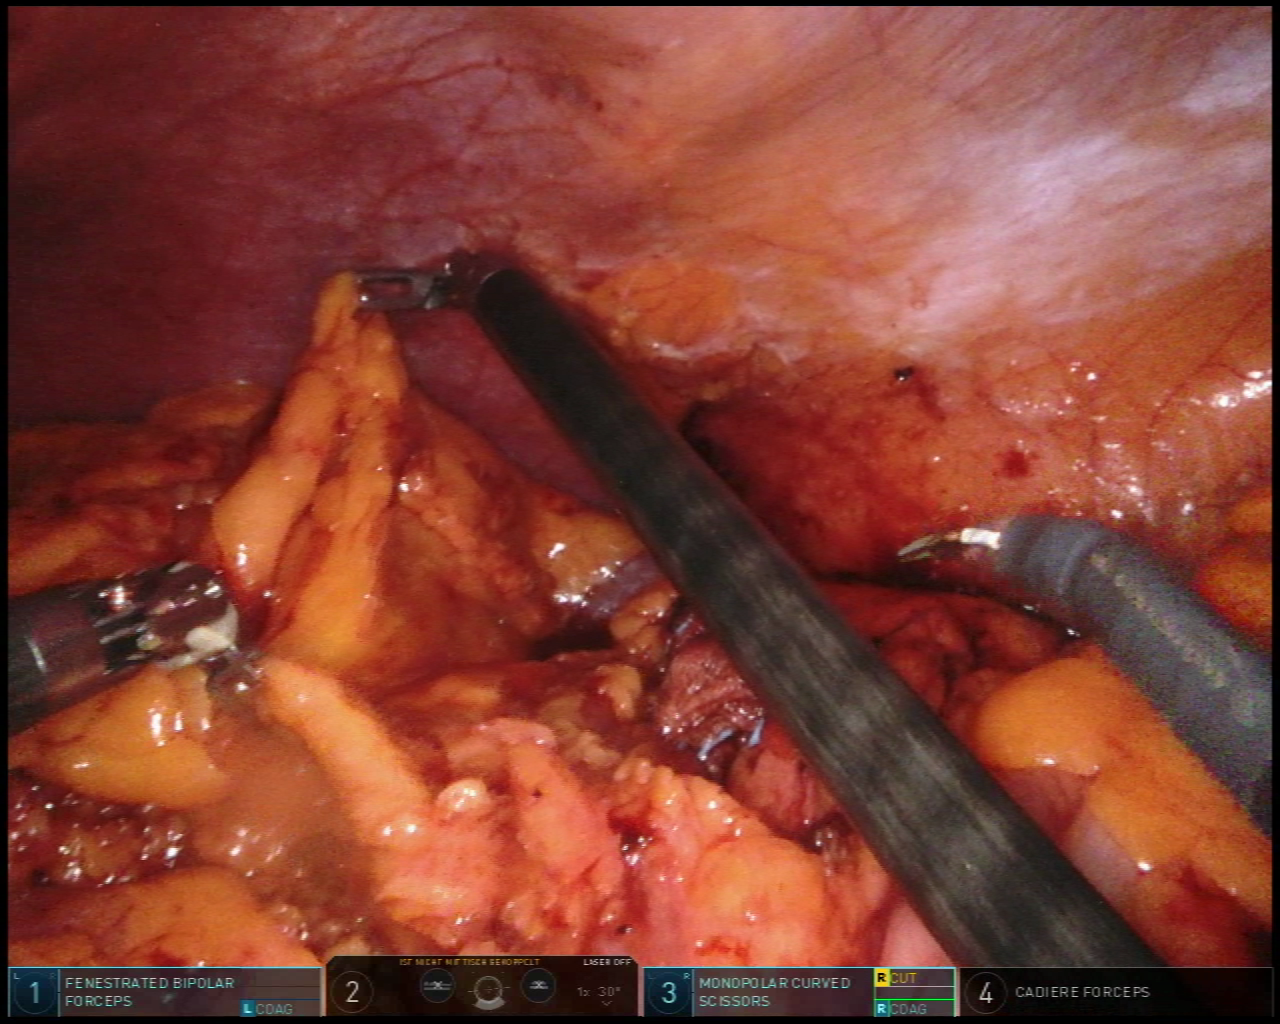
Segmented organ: abdominal_wall
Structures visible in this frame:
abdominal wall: yes
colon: yes
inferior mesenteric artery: no
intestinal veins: no
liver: no
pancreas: no
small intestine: no
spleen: yes
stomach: no
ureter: no
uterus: no
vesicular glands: no